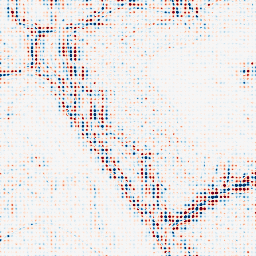
Category: wavelet
Decomposition family: wavelet_dwt
Decomposition parameters: wavelet: sym4
level: 3
Upsampling method: sinc_hamming
Upsampling parameters: scale: 8
kernel_size: 4
Upsampling scale: 8